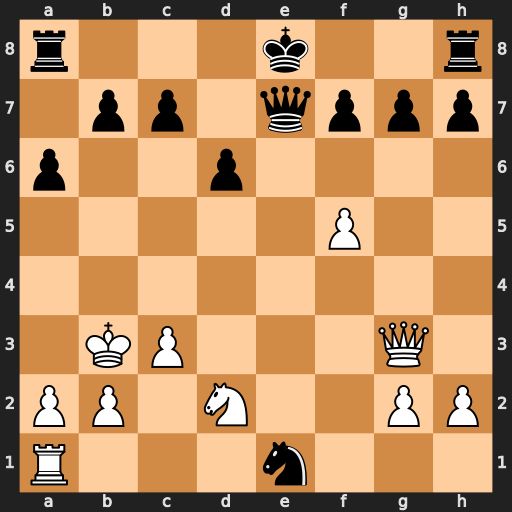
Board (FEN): r3k2r/1pp1qppp/p2p4/5P2/8/1KP3Q1/PP1N2PP/R3n3
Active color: w
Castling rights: kq
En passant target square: -
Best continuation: Rxe1 Qxe1 Qxe1+